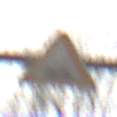
Verkehrszeichen: UnebeneFahrbahn
Umgebung: Outdoor, Nature
Tageszeit: MorningAfternoon
Wetter: PartlyCloudy
Licht: Natural
Jahreszeit: Winter
Kontrast: MediumContrast